Question: I have folders on my web server that contain files. I used AJAX to load each folder's content onto the right pages of my website, and that's working fine, the folders content appears as links and it's great. Except one thing..
The content folders can be accessed via www.refstudio.com/Content/marketing/etc/etc which is fine, and as I said above, AJAX pulls in all the files and displays them as links, but my issue, is that each of the files in the folder that ajax pulls in seem to be linked incorrectly, so instead of the links for the files pulled in being "www.refstudio.com/Content/Marketing/design.pdf" they are only "www.refstudio.com/design.pdf" and that of course leads to a 404.
So my question is, how can I get the links to be the full/correct url in my AJAX script?
Here is my script currently, very basic and does what it has too:
'''
$(document).ready(function(){
$('.ajax_link').click(function(){
var url = $(this).attr('href');
$('#ajax_content').load(url);
return false;
});
});
'''
The script works just as it should, but my issue is the pulled through content links not being the full/correct URL.
Hopefully you guys can point out something I've missed!
Thanks all!
Edit: I've added an image to hopefully explain much better than I can about my issue:

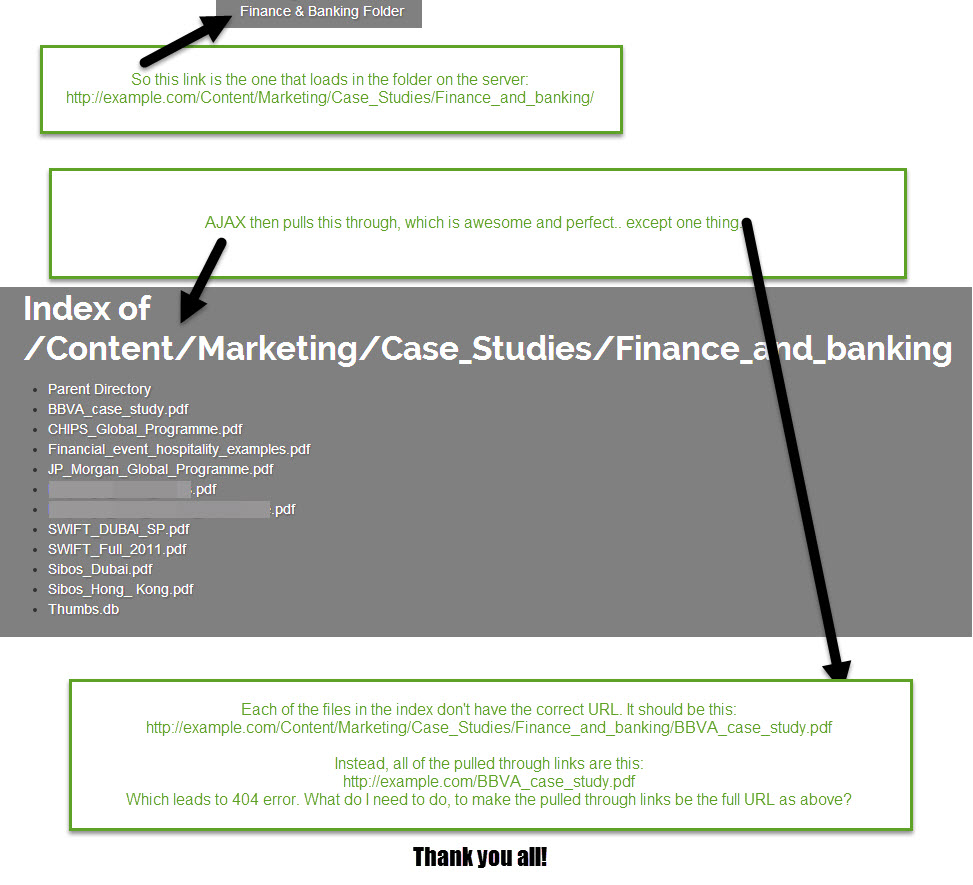
Answer: After doing some more research I managed to answer my own question! Brilliant.
I'm looping through all the links on the page that are contained within the #ajax_content element only, so as not to affect any other links on the page. I'm then adding the missing part of the URL through .attr() and then also adding in the "target" attribute to get the links to open in the pages iFrame!
I'm over the moon I managed to get it to also load in the iFrame, but ashamed that I have to use iFrames hehe.
Again, thanks for all the help guys! (especially you Alex, who spurred my brain into thinking about what you said, as I didn't quite understand what you meant at first!)
'''
$(document).ready( function() {
$( ".page-id-86 .ajax-trig" ).click(function() {
$("#ajax_content").load("http://example.com/Content/Marketing/Case_Studies/Energy/", function() {
$("#ajax_content a").each(function() {
var _href = $(this).attr("href");
$(this).attr("href", "/Content/Marketing/Case_Studies/Energy/" + _href ).attr("target", "mframe");
});
});
return false;
});
});
'''